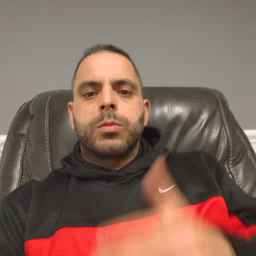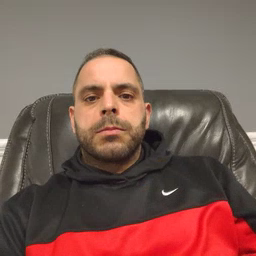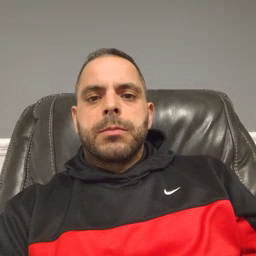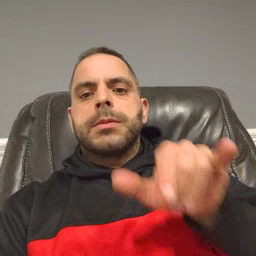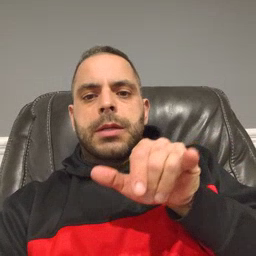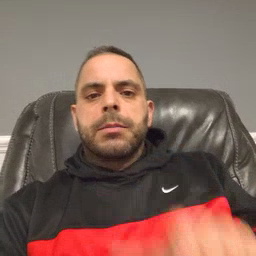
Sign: same